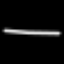
Label: line